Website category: sports
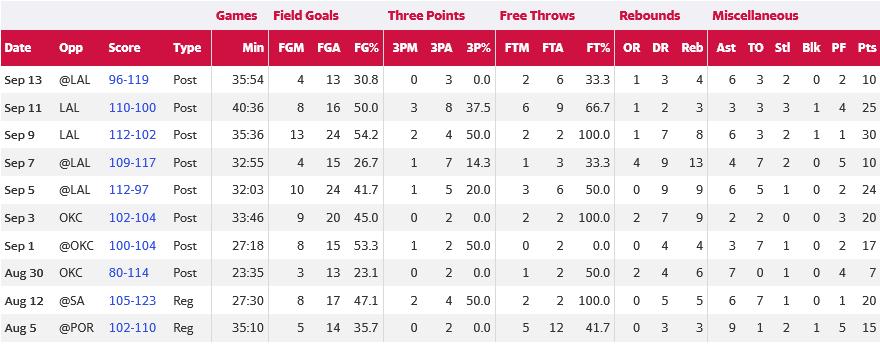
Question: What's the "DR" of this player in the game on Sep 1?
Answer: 4

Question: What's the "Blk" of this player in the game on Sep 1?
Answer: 0

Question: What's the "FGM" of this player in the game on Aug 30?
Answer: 3

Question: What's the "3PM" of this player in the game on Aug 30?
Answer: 0

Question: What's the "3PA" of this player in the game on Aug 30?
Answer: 2

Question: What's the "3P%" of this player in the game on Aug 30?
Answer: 0.0

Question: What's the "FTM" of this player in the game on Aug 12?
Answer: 2

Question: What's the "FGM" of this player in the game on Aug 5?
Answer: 5

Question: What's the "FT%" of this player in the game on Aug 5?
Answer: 41.7

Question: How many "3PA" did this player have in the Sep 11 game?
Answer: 8

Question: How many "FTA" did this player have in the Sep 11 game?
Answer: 9

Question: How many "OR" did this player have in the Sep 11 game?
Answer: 1

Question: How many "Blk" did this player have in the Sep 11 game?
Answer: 1

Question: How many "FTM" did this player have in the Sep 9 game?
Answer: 2

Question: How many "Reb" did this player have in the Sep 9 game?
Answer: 8

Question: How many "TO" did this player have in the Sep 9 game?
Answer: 3

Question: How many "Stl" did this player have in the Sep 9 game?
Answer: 2

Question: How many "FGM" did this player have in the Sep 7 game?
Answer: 4

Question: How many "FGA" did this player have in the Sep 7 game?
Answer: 15

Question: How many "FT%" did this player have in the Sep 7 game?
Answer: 33.3

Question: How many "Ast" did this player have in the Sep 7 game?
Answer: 4

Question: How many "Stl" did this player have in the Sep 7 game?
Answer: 2

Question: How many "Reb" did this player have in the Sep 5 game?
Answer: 9

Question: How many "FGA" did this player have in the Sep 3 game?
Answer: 20

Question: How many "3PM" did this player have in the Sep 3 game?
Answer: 0

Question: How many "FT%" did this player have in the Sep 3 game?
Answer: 100.0

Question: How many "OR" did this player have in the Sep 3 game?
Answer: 2

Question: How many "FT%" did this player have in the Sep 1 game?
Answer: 0.0

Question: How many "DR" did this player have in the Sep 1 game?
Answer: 4

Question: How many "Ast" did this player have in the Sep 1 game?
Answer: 3

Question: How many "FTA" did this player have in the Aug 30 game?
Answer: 2

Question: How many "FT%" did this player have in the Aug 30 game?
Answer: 50.0

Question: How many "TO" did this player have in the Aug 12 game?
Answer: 7

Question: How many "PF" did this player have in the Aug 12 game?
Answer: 1

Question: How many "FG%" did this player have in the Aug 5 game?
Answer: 35.7

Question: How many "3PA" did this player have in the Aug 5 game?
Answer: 2

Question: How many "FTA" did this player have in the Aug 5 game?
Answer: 12

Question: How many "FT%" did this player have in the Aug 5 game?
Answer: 41.7

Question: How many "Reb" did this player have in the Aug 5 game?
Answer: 3

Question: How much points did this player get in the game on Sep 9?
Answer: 30

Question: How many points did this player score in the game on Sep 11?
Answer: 25

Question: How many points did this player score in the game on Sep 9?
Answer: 30

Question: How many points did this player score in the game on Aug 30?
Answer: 7

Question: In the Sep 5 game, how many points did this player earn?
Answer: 24

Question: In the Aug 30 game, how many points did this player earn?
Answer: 7

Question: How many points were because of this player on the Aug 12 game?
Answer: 20